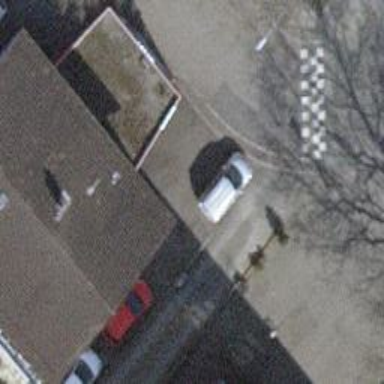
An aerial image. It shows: View of roof of building.